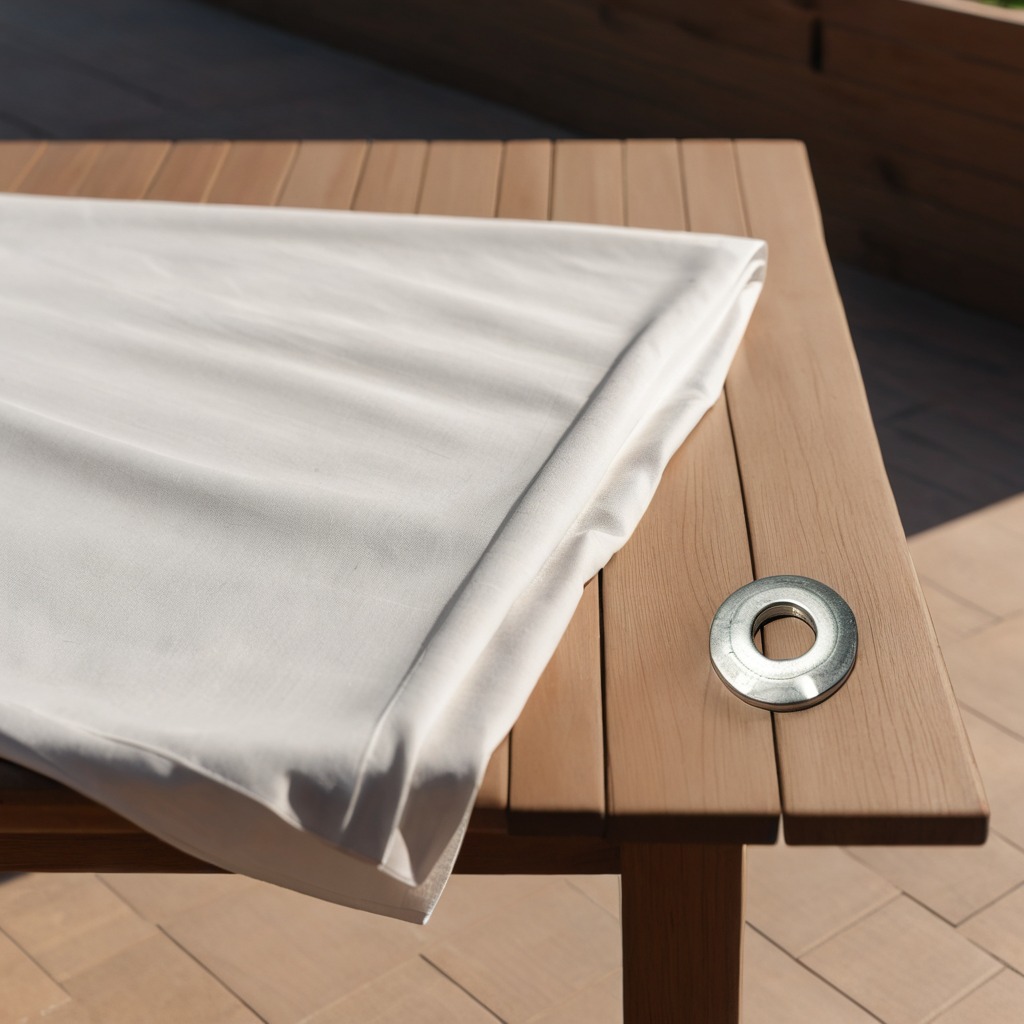
A flat metal washer is lying on a wooden table in an outdoor workshop during daytime bright natural light soft shadows worn but beneath the cloth.